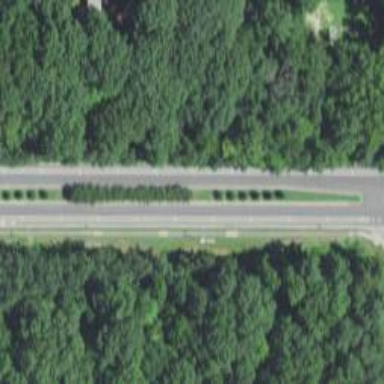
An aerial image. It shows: Secondary road with separate asphalt sidewalk.